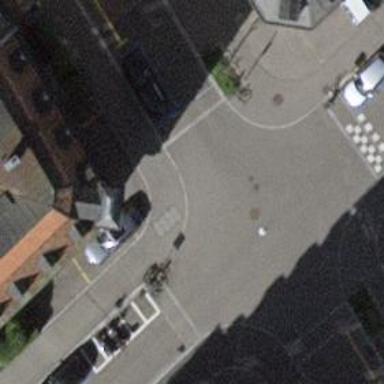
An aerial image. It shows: Traffic calming table.